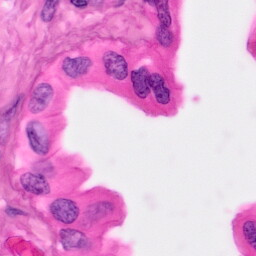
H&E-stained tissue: Pancreatic